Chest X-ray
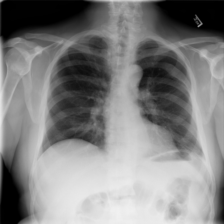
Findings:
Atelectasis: negative
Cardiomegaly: negative
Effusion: negative
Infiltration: negative
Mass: negative
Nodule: negative
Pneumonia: negative
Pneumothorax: negative
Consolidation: negative
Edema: negative
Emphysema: negative
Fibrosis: negative
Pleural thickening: negative
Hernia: negative